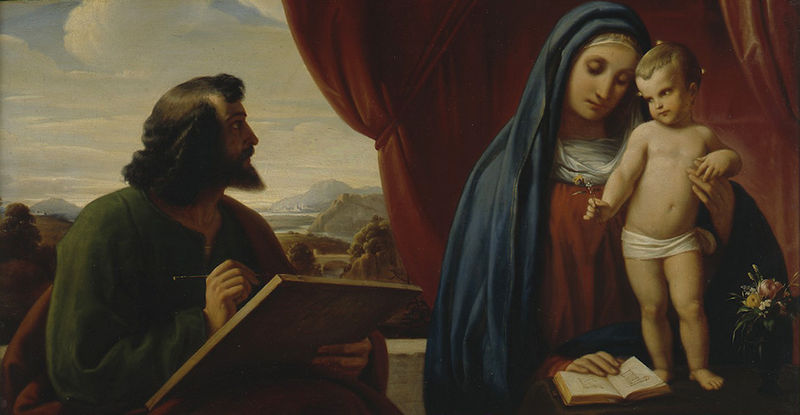
Titel: Der Heilige Lukas, die Madonna malend
Künstler: Edward Jakob von Steinle
Standort: Karlsruhe
Institution: Staatliche Kunsthalle Karlsruhe
Schlagwörter: berg, blau, feder, gemälde, hand, himmel, mann, nackt, umhang, wasser, weiß, wolken, bäume, fluss, gelb, grün, himmerl, landschaft, sitzen, blume, blumen, braun, bunt, fenster, finger, frau, hintergrund, kleid, profil, schwarz, tisch, zeichnung, blick, blüte, blüten, rose, rot, schleier, tuch, wolke, malerei, bart, blond, hemd, bibel, johannes, stehen, bild, vorhang, öl, ebene, horizont, brücke, insel, gewand, haare, mantel, stehend, familie, kind, mutter, personen, locke, locken, renaissance, vase, aussicht, farbig, modell, blumenvase, berge, farben, baby, tafel, halstuch, lesen, maler, junge, raffung, blumenstrauss, adam, umgang, buch, bedeckt, zweig, brett, künstler, malen, pinsel, lilie, nelke, stift, kleinkind, schoss, hintergund, zeichnen, christus, jesus, schreiben, heiliger, heilige, porträ, lesend, schreiber, jünger, porträit, heilig, maria, aufgeschlagen, madonna, mutter gottes, zeichner, josef, joseph, symbole, heiligenbild, jesuskind, mariä, nacke, kreuznimbus, baart, apostel, madonne, evangelist, windel, lukas, portraitieren, hl. lukas, jsus, zeichenbrett, kkleinkind, porträtist, mann ziehnung maler maleriei jesus kind, kenster, y.df, lukas zeichnet die madonna, kleinjindt